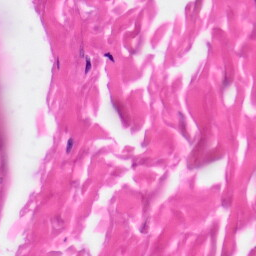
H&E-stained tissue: Skin